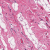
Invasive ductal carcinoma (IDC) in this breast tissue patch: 0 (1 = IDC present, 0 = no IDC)